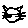
Label: cat